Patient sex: M
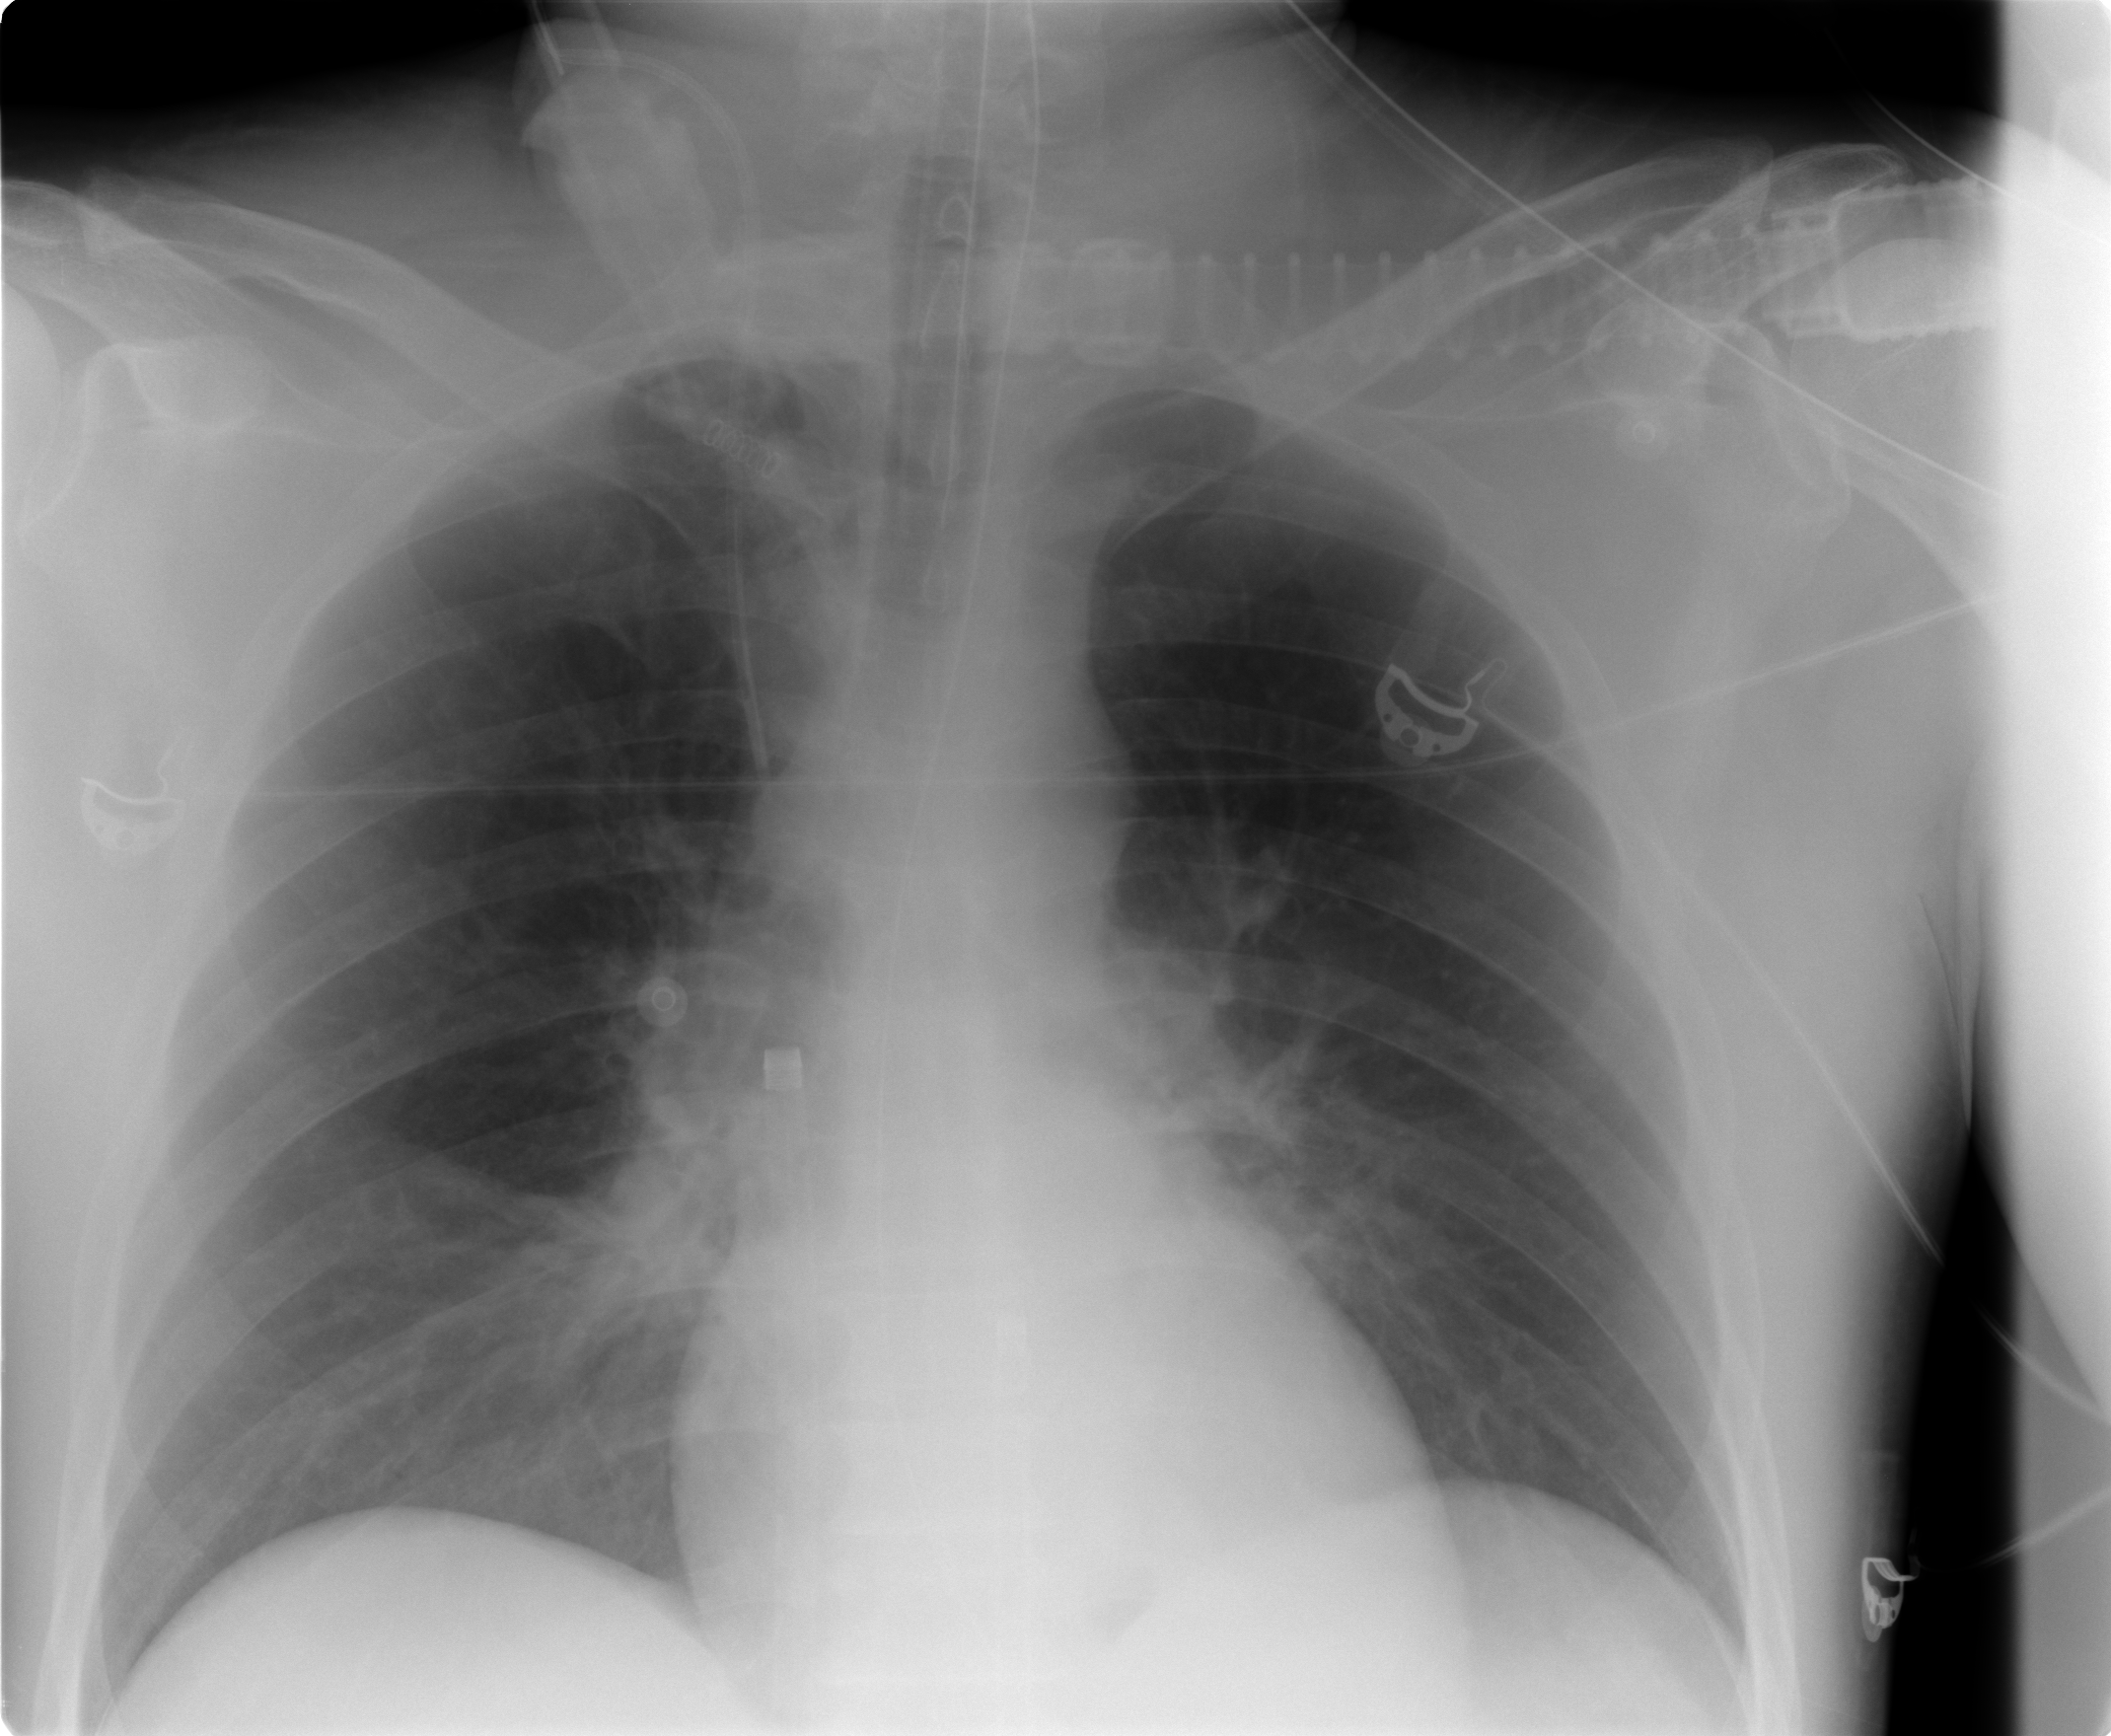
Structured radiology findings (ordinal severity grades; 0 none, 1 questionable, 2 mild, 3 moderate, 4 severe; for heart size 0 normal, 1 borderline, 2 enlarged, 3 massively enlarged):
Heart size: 0
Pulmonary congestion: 0
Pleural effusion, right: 0
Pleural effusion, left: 0
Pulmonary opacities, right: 0
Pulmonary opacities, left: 0
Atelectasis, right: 2
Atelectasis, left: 2